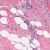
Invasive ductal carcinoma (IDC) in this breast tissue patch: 1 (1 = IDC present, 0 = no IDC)